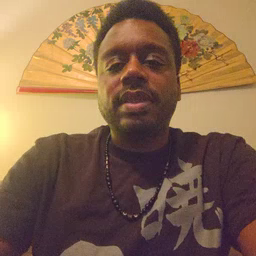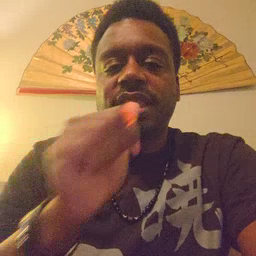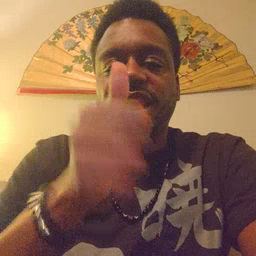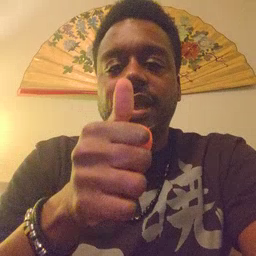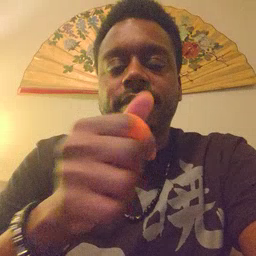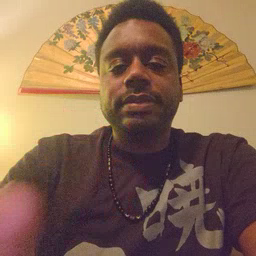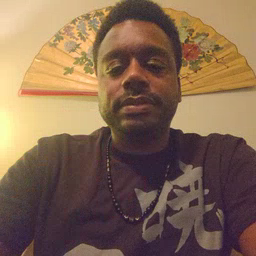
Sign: nuts